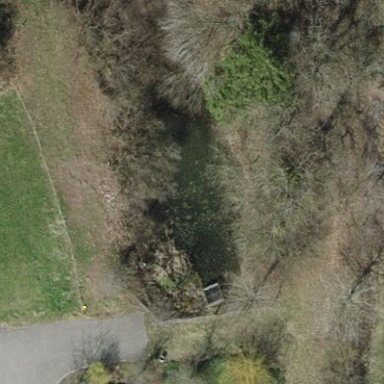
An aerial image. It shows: Pond with natural water.